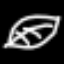
Label: leaf